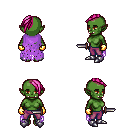
a pixel art fantasy rpg character, female body template, orc, green skin, maroon tattered cape, magenta pants, pink long mohawk hairstyle, gold gloves, metal boots, dagger, four views (front, back, left, right), 2x2 character sprite sheet, small pixel art, hard edges, no anti-aliasing